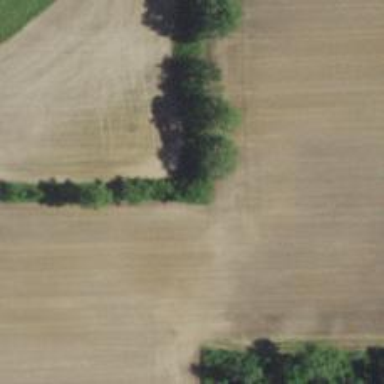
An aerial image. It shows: Row of trees in natural setting.